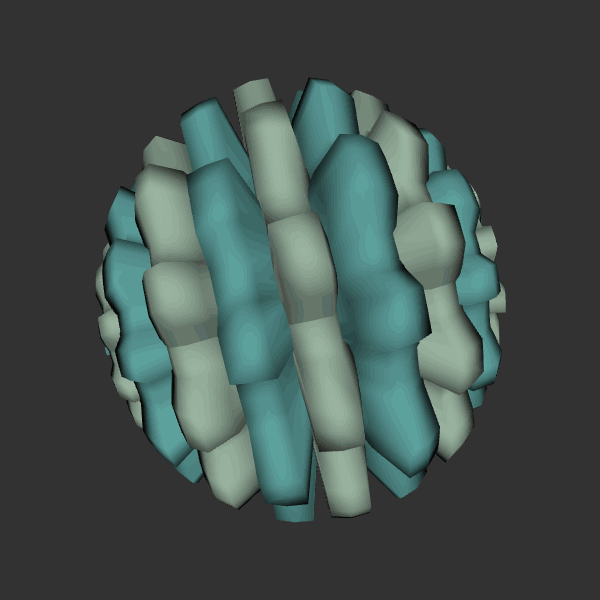
Background: dark